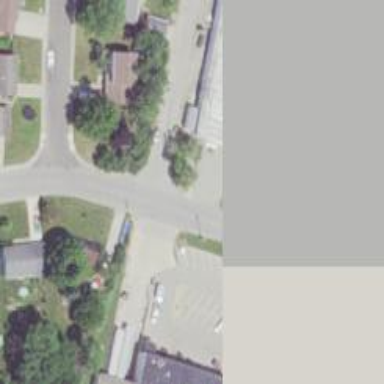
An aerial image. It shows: Commercial building.